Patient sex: F
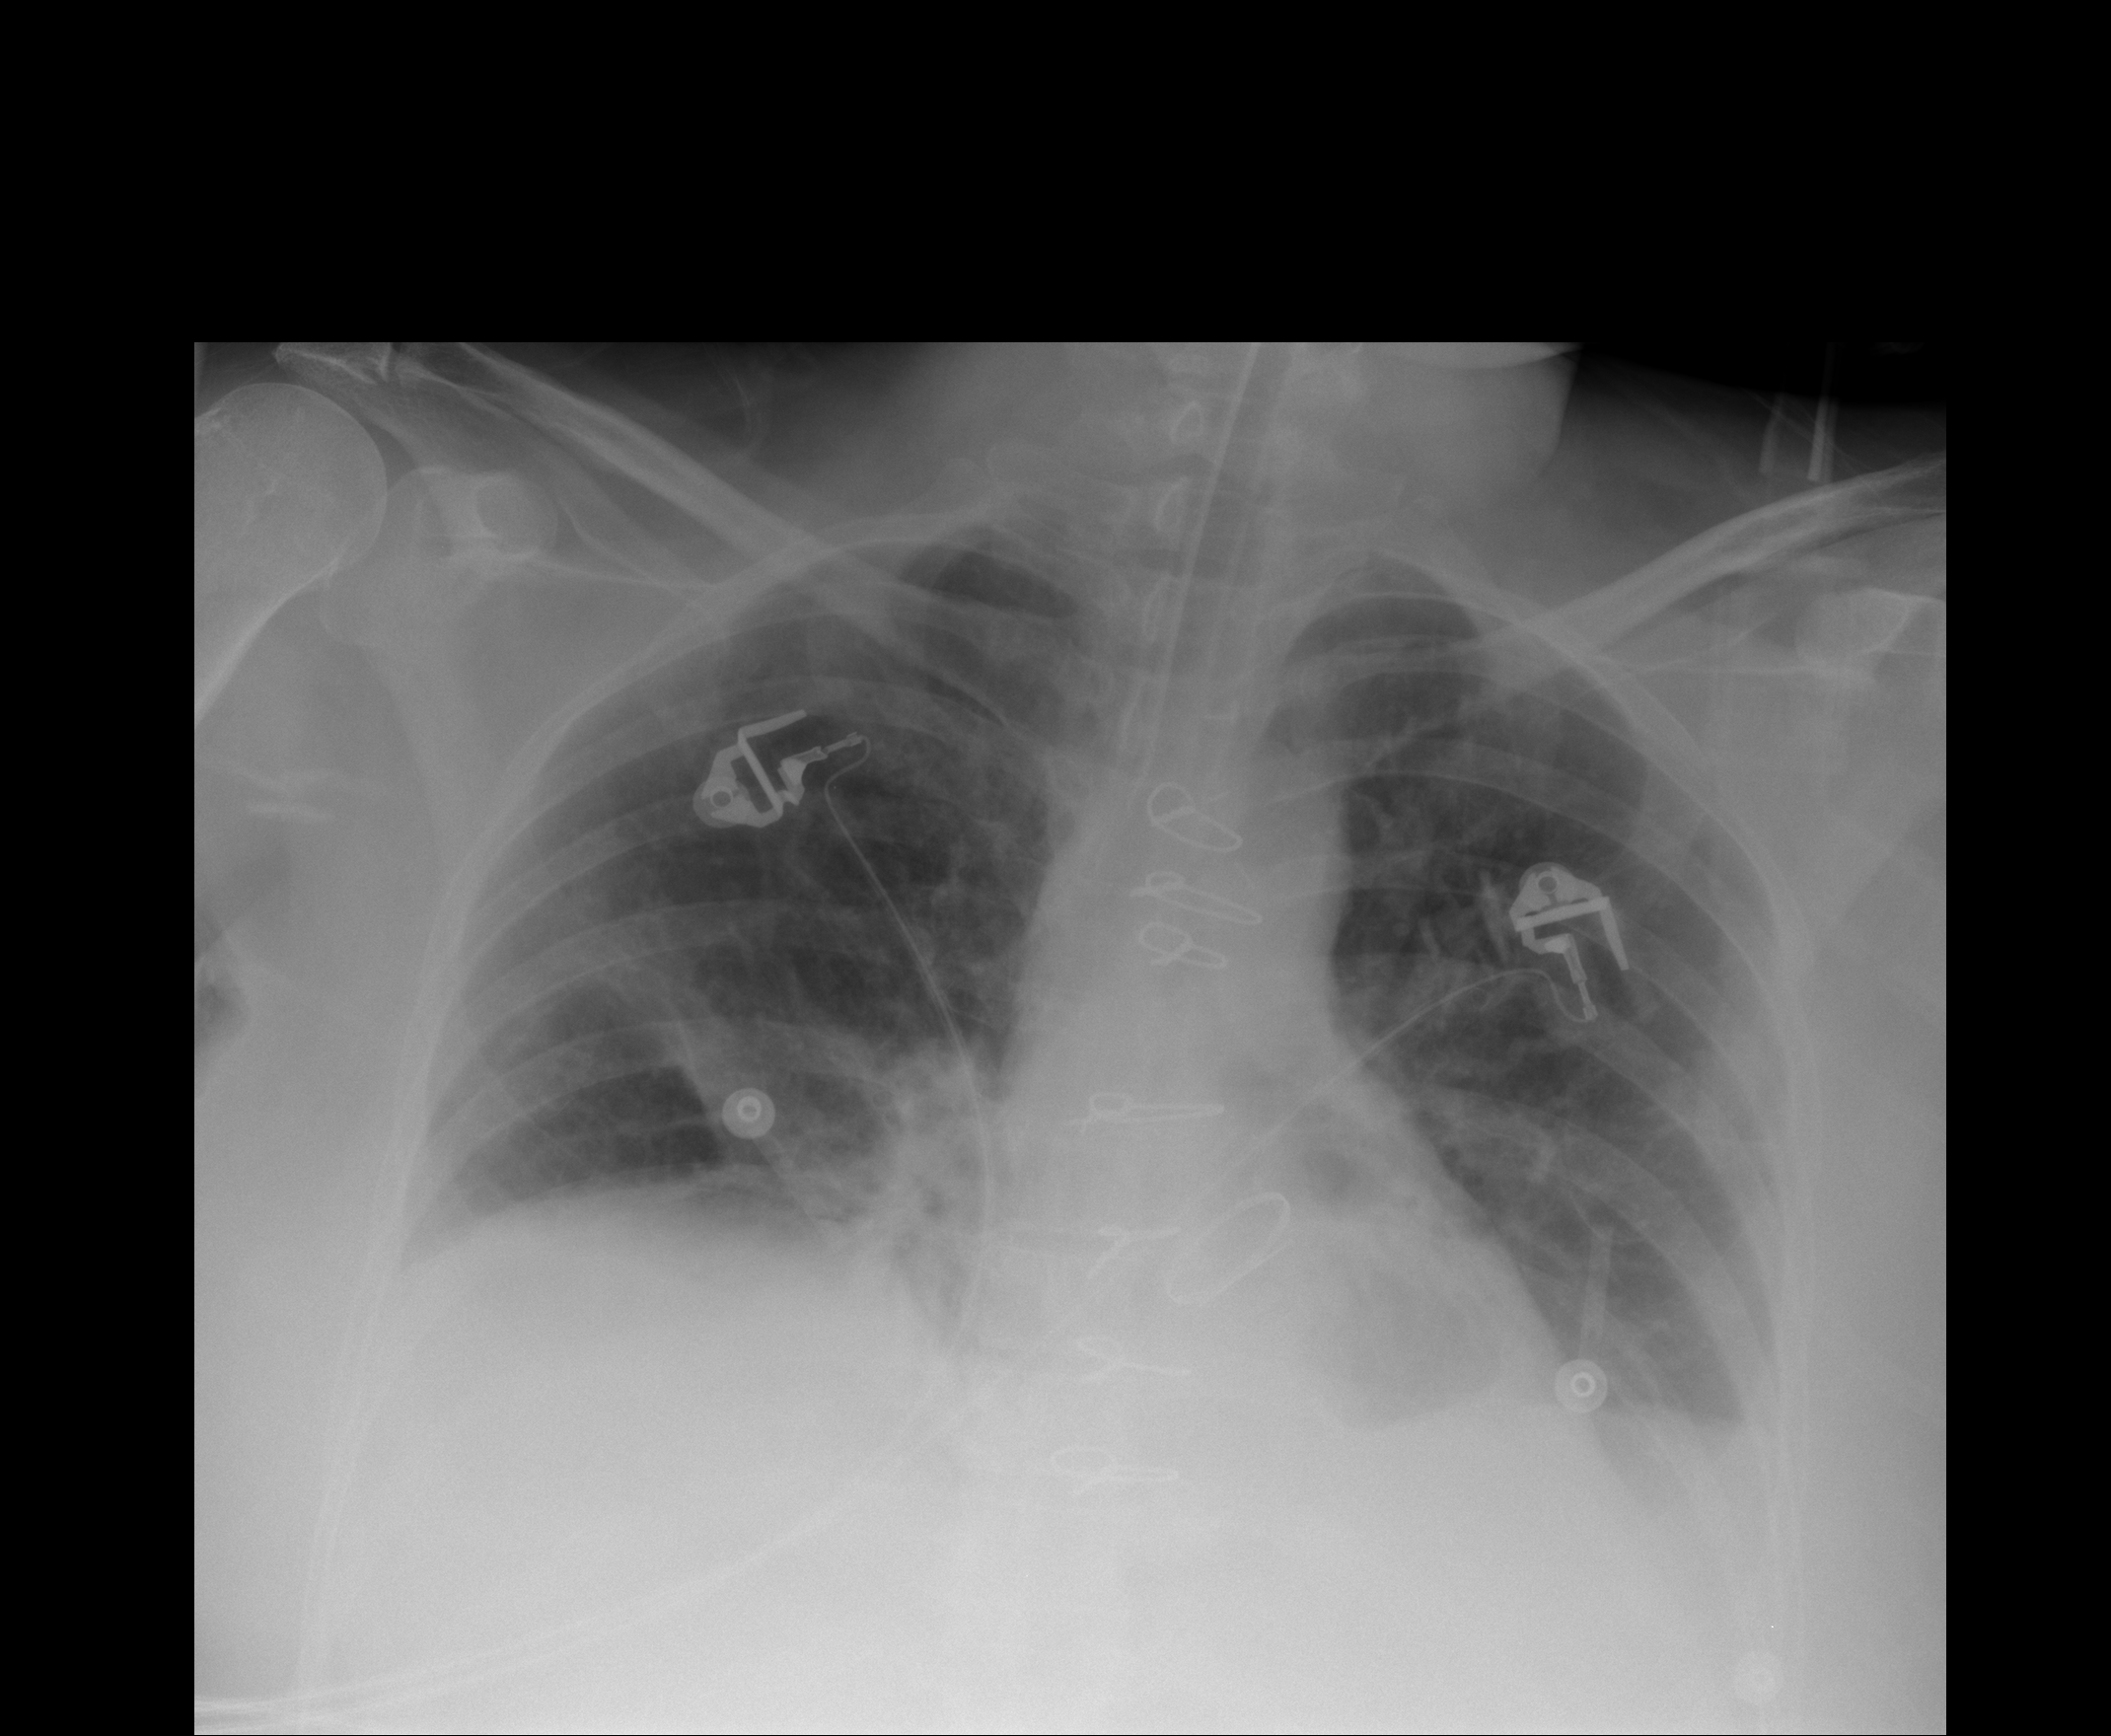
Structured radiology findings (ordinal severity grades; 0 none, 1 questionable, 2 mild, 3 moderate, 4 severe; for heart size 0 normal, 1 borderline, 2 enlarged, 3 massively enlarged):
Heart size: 0
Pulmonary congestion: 0
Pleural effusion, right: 1
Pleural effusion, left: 0
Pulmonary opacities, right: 0
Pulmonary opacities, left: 0
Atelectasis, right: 2
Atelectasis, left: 1